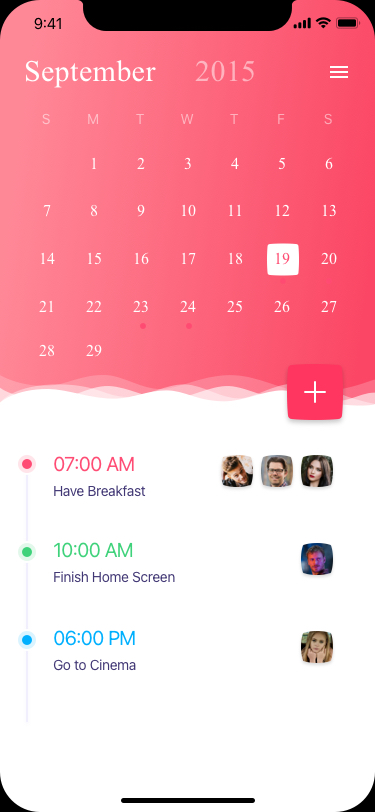
Text in this UI design:
10:00 AM
Finish Home Screen
07:00 AM
Have Breakfast
06:00 PM
Go to Cinema
29
28
27
26
25
24
23
22
21
20
19
18
17
16
15
14
13
12
11
10
9
8
7
6
5
4
3
2
1
S
M
T
W
T
F
S
2015
September